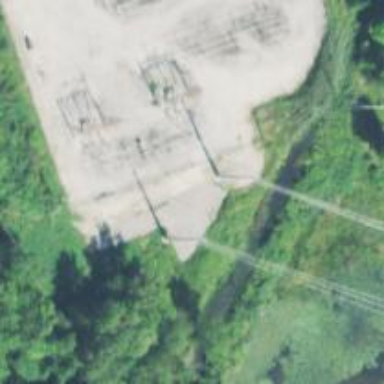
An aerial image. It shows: Power tower.